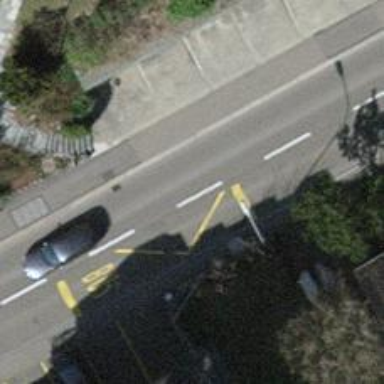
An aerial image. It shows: Public transport stop position.